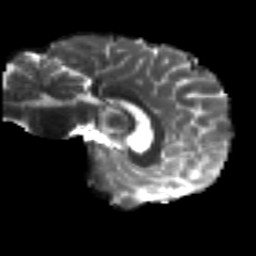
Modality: T2w
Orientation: sagittal
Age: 23
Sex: male
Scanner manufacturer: siemens
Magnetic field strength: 3 T
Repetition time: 8.8 s
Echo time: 0.085 s